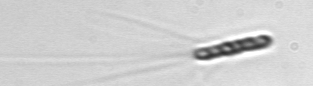
Label: Chaetoceros_subtilis